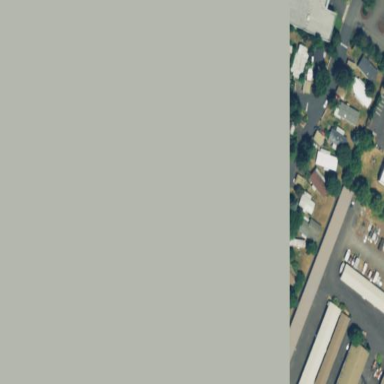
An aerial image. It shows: Residential area designated as trailer park.